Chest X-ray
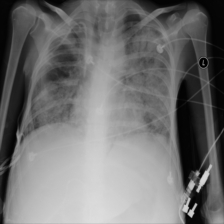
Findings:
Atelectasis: negative
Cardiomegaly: negative
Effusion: negative
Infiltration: negative
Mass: negative
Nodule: negative
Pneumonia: negative
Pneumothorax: negative
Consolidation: negative
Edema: negative
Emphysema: negative
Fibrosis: negative
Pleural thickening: negative
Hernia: negative